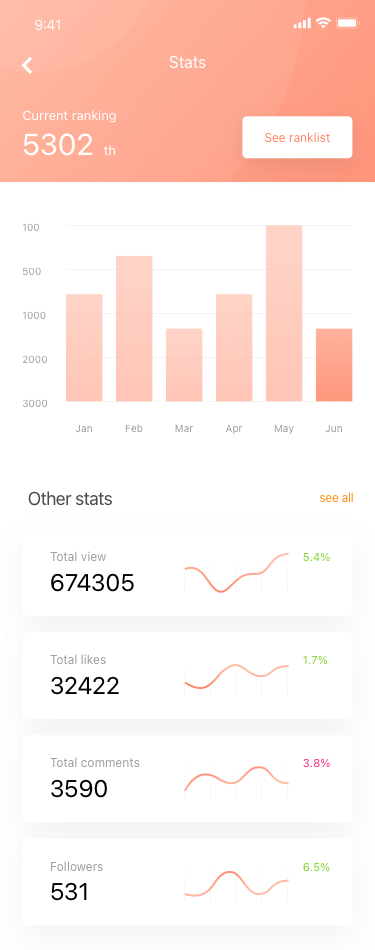
Text in this UI design:
See ranklist
Current ranking
th
5302
Stats
100
500
1000
2000
3000
Jan
Feb
Mar
Apr
May
Jun
Other stats
5.4%
Total view
674305
1.7%
Total likes
32422
3.8%
Total comments
3590
6.5%
Followers
531
see all